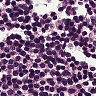
Metastatic tissue present: no